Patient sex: M
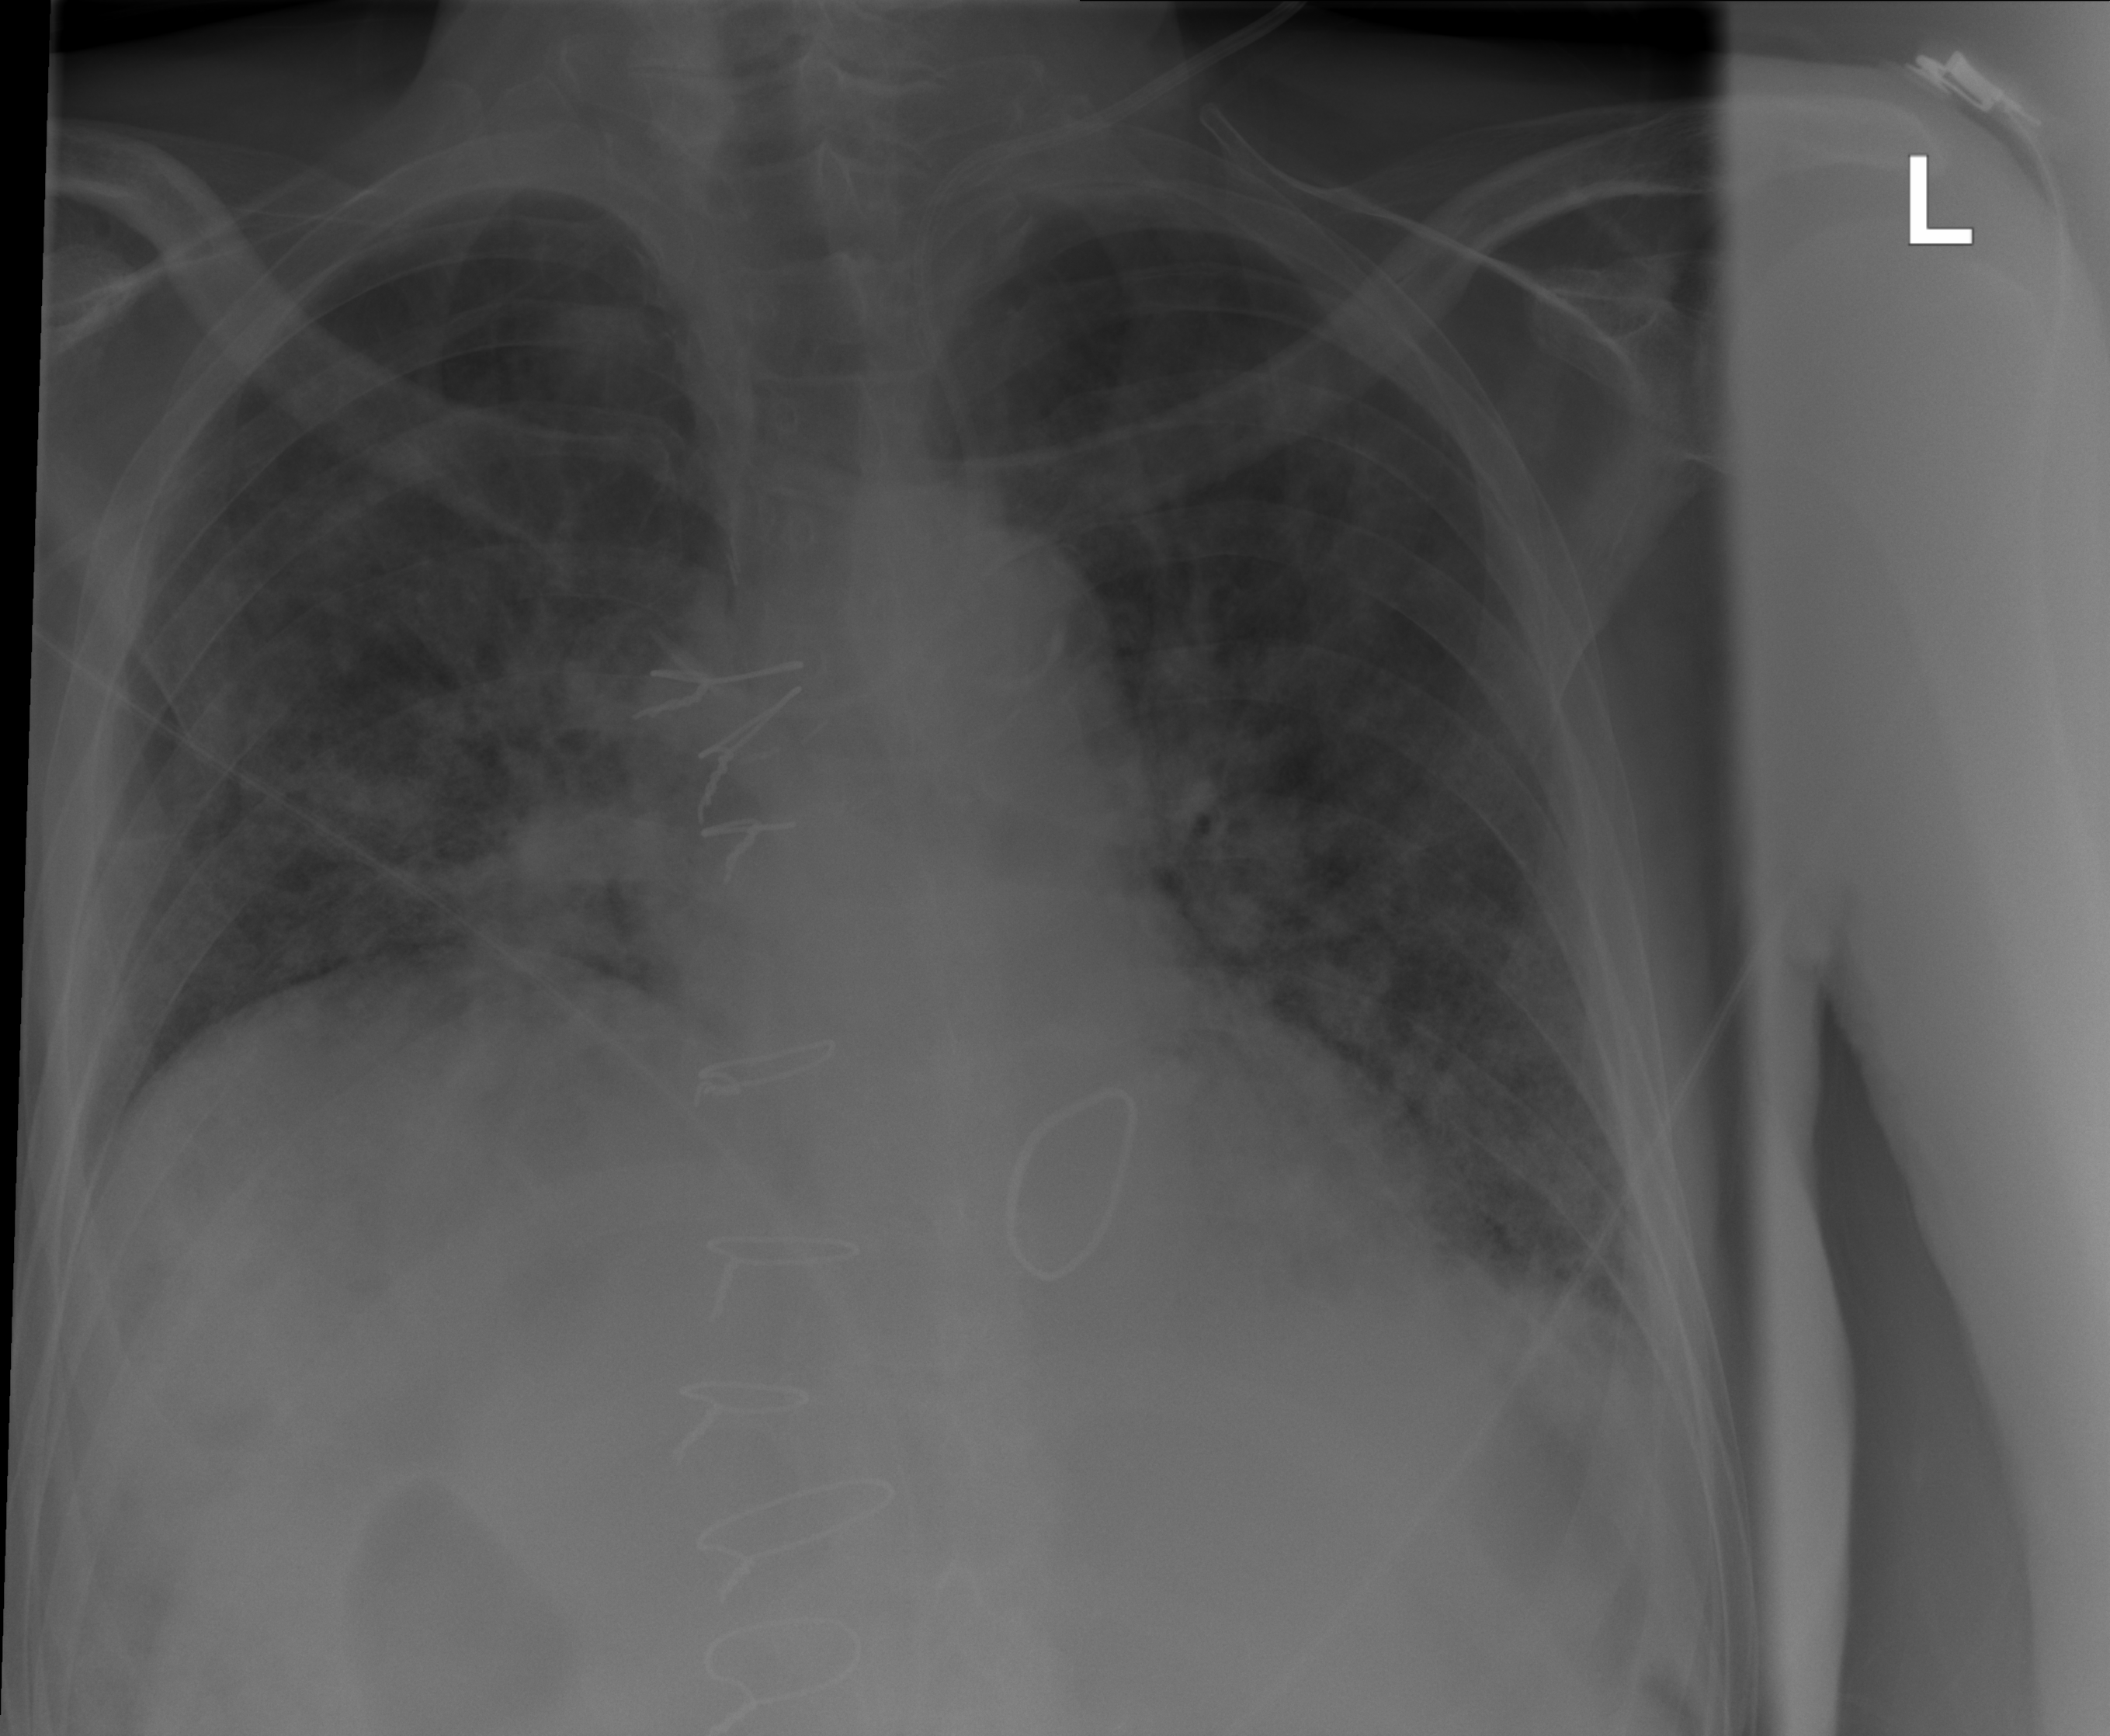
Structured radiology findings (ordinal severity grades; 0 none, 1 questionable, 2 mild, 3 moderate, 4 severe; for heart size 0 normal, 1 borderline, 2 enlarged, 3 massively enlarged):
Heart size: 0
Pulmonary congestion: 0
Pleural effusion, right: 0
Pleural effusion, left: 0
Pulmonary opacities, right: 2
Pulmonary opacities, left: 2
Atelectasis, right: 2
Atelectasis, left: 2